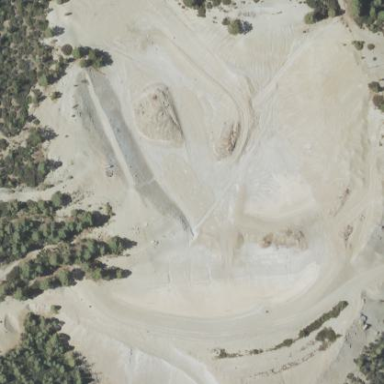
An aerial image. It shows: Quarry area.